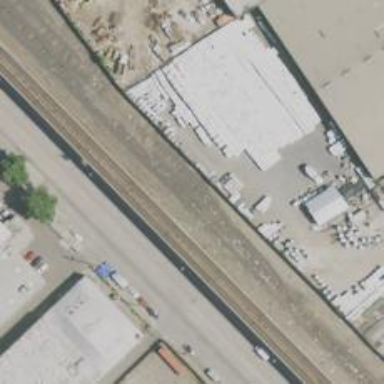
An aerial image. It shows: Railway siding with rails.